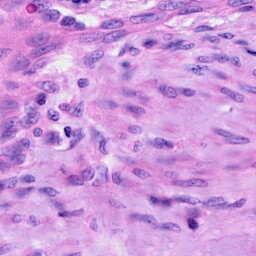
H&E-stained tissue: Cervix